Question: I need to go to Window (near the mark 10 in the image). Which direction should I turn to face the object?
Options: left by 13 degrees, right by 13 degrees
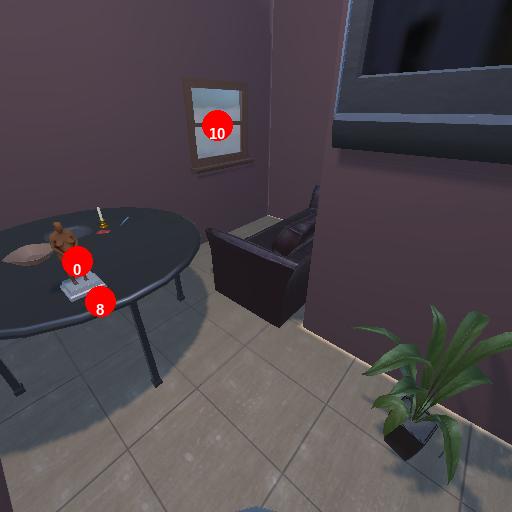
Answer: left by 13 degrees